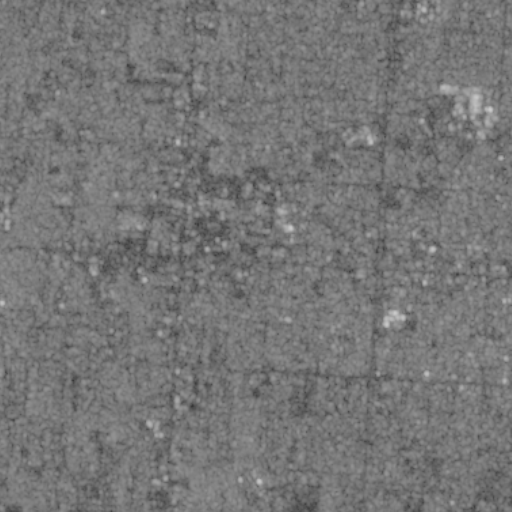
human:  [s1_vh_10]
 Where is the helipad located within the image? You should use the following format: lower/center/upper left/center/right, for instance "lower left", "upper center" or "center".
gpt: The helipad is located in the upper center of the image.
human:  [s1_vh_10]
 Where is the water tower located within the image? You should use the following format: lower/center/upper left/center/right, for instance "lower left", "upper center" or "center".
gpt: The water tower is located in the lower right of the image.
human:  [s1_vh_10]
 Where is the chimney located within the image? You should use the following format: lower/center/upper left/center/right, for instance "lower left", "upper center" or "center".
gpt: The chimney is located in the center of the image.
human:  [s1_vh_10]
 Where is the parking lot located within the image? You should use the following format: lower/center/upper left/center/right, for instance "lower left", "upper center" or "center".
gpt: There is no parking lot in the image.

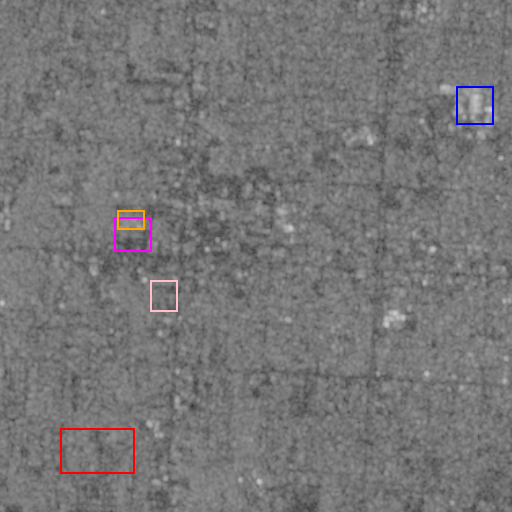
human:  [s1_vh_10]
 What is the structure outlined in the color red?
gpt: The structure outlined in red is a crop field.
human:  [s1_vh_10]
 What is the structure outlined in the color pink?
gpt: The structure outlined in pink is a park.
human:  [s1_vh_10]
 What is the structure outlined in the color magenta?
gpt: The structure outlined in magenta is a parking lot.
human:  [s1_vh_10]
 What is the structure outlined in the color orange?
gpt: The structure outlined in orange is a building.
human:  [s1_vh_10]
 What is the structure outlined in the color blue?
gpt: The structure outlined in blue is a building.
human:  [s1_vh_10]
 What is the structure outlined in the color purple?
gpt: There is no purple outline.